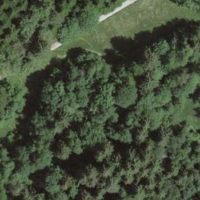
EUNIS habitat code: 43
Species observed at this site:
Mentha aquatica
Filipendula ulmaria
Silene dioica
Prunus padus